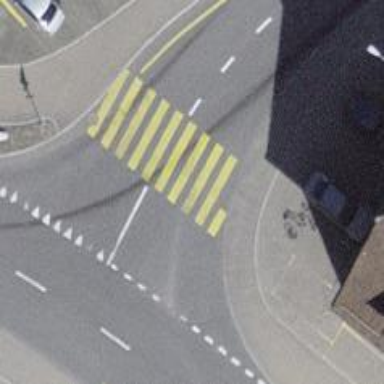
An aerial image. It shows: Uncontrolled zebra crossing on the road.